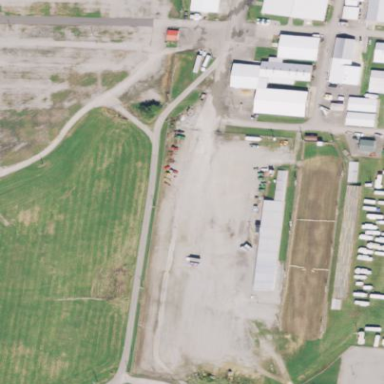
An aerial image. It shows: Tractor Pull and Demolition Derby Grounds.